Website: lowes
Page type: payment
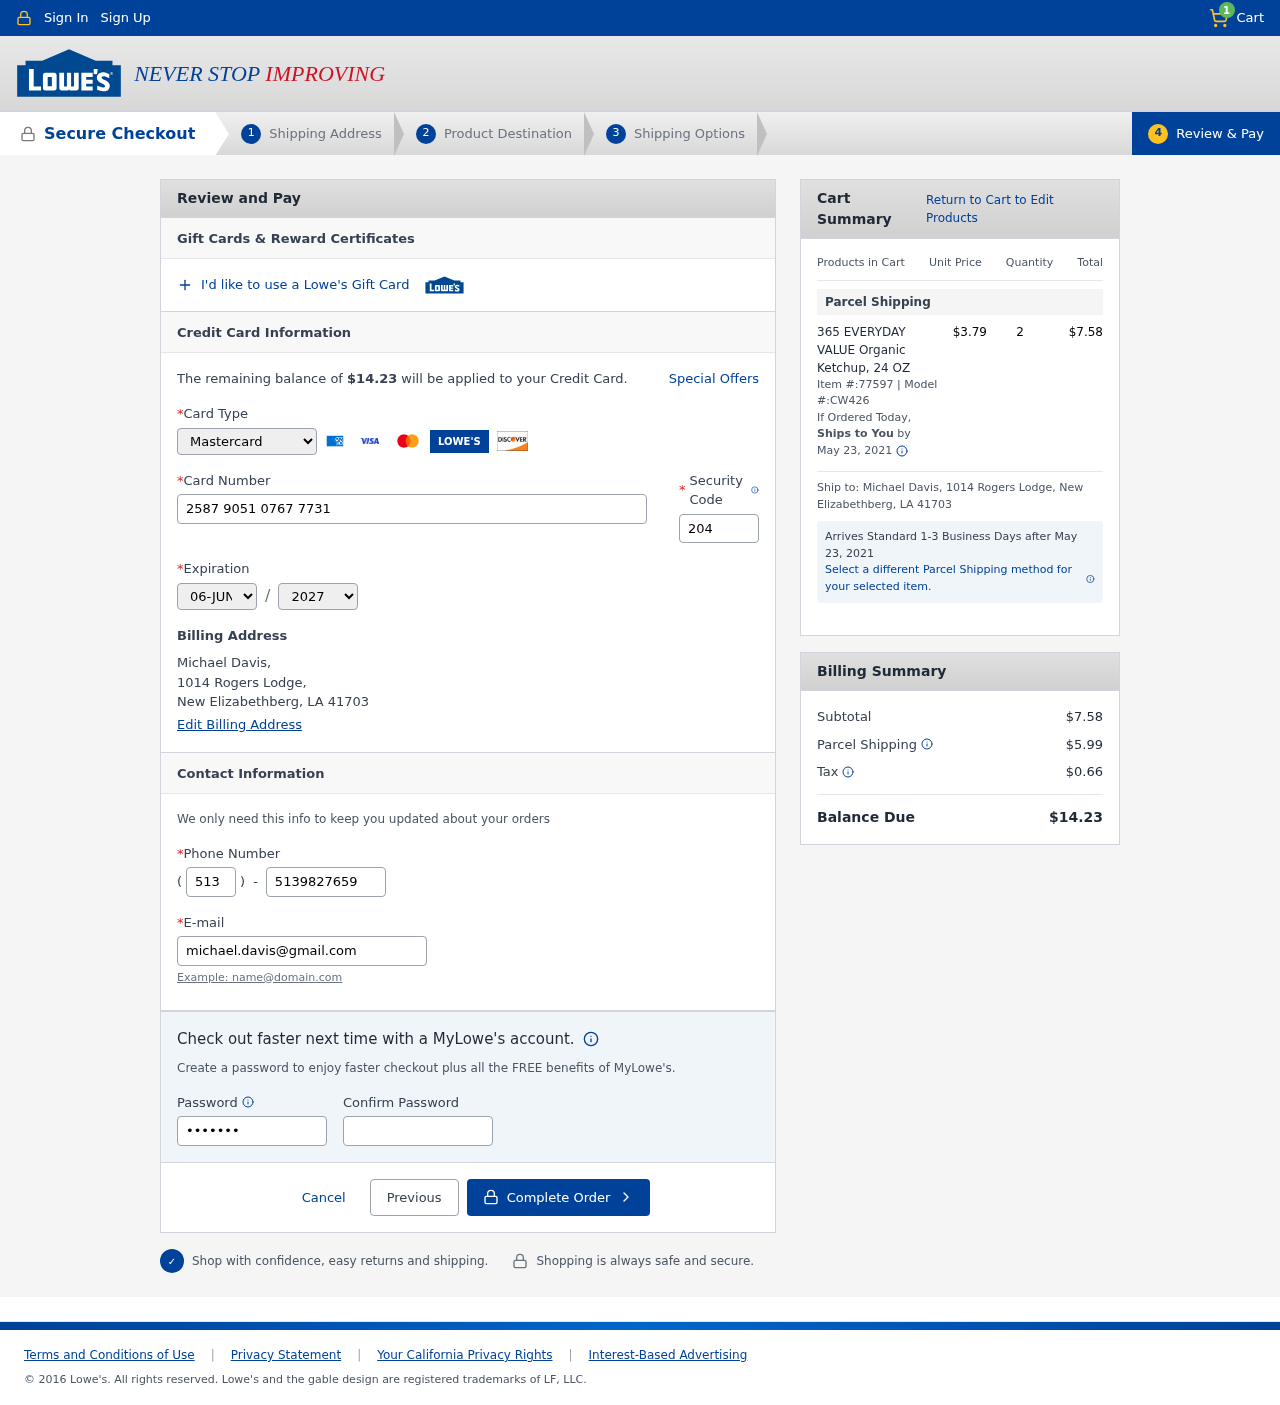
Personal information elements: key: PII_CARD_CVV
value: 204
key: PII_CARD_EXPIRY_MONTH
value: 06
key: PII_CARD_EXPIRY_YEAR
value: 27
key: PII_CARD_NUMBER
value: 2587 9051 0767 7731
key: PII_CARD_TYPE
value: Mastercard
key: PII_CITY_STATE_ZIP
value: New Elizabethberg, LA 41703
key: PII_EMAIL
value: michael.davis@gmail.com
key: PII_FULLNAME
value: Michael Davis,
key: PII_PHONE
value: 5139827659
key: PII_PHONE_AREA
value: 513
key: PII_STREET
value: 1014 Rogers Lodge,
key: PII_FULLNAME2
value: Michael Davis
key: PII_STREET2
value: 1014 Rogers Lodge
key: PII_CITY_STATE_ZIP2
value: New Elizabethberg, LA 41703
Product elements: key: PRODUCT1_NAME
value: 365 EVERYDAY VALUE Organic Ketchup, 24 OZ
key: PRODUCT1_PRICE
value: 3.79
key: PRODUCT1_QUANTITY
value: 2
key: PRODUCT1_ITEM
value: Item #:77597
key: PRODUCT1_MODEL
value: Model #:CW426
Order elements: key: ORDER_NUM_ITEMS
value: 1
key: ORDER_TOTAL
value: $14.23
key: ORDER_SHIPPING_DATE
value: May 23, 2021
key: ORDER_SUBTOTAL
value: $7.58
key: ORDER_SHIPPING_DATE2
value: May 23, 2021
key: ORDER_SHIPPING_COST
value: $5.99
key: ORDER_TAX
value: $0.66